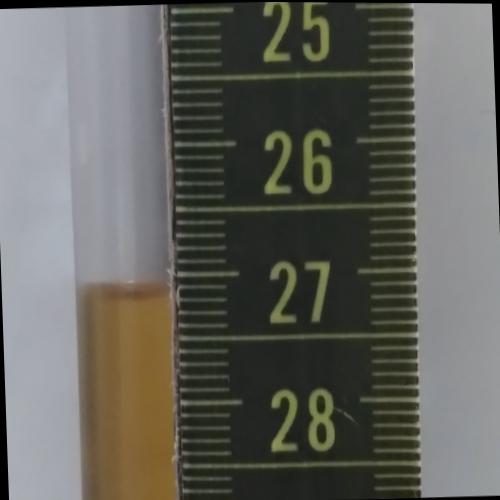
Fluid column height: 27.2 cm